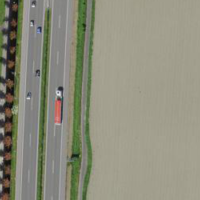
EUNIS habitat code: 57
Species observed at this site:
Milvus migrans